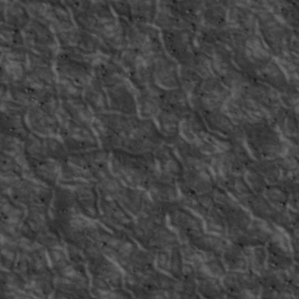
Label: non_frost